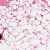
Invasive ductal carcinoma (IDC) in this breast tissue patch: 0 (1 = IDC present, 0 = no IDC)